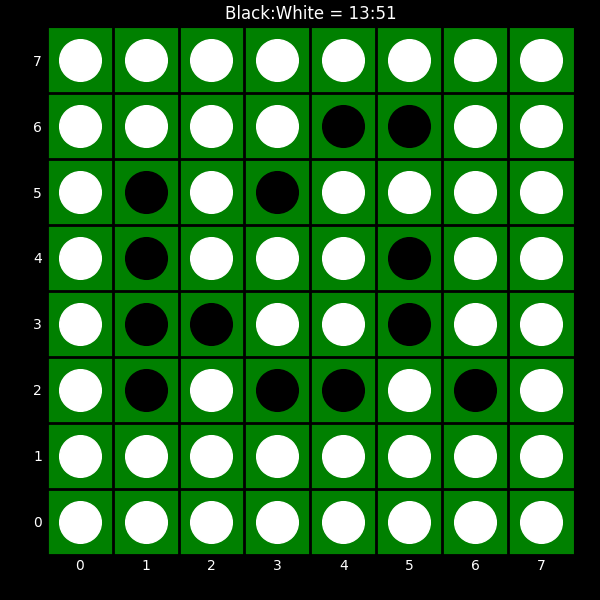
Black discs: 13
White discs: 51